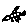
Label: bird